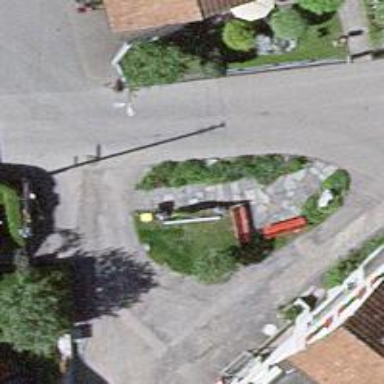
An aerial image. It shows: Red bench.